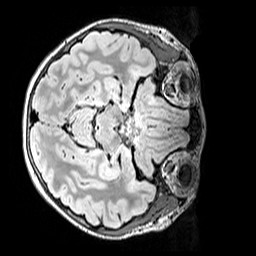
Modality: FLAIR
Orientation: axial
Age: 10
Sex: female
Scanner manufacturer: siemens
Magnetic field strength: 3 T
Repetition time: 5 s
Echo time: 0.388 s